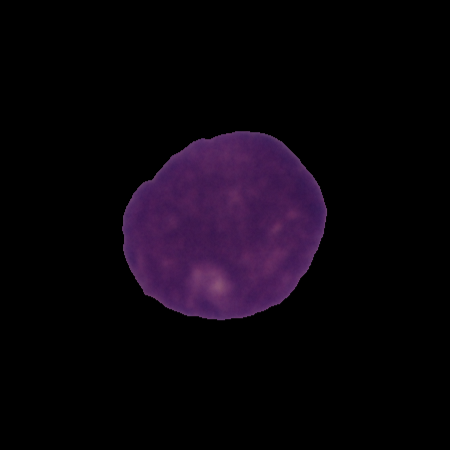
Label: cancer